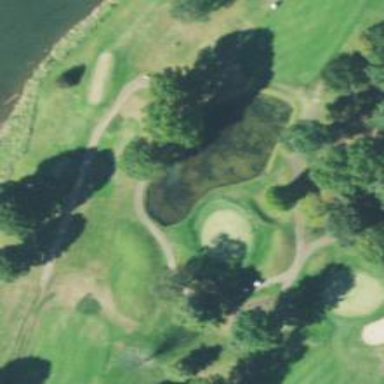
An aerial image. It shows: Path for both road and golf.